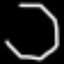
Label: octagon